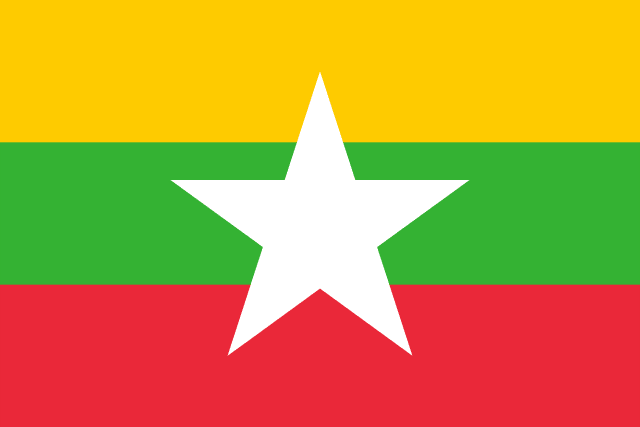
Country: Myanmar
Country code: mm